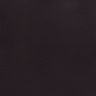
Metastatic tissue present: no